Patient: sex M, age 75
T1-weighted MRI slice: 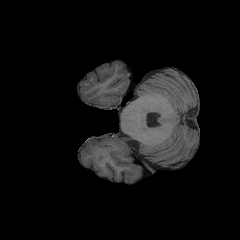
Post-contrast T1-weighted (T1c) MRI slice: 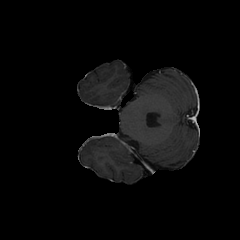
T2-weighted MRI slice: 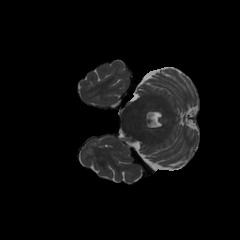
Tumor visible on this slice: no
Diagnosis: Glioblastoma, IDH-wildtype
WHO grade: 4